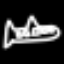
Label: airplane